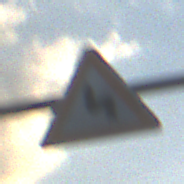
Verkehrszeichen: DoppelkurveZunaechstLinks
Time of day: SunriseSunset
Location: Outdoor (Nature)
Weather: PartlyCloudy
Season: NotSpecified
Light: Natural